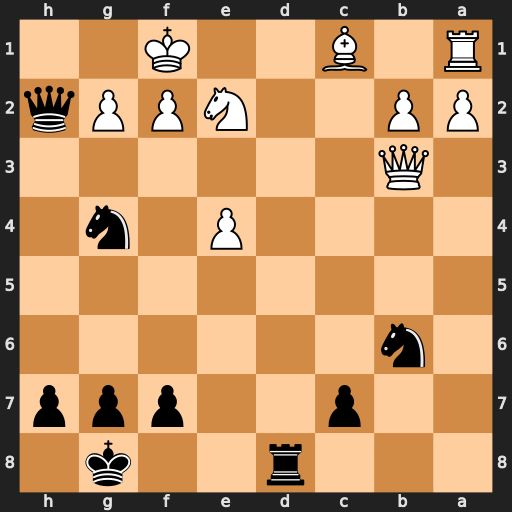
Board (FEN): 3r2k1/2p2ppp/1n6/8/4P1n1/1Q6/PP2NPPq/R1B2K2
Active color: b
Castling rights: -
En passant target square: -
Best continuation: Qh1+ Ng1 Nh2+